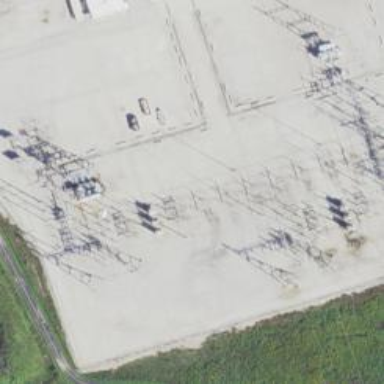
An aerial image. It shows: Switch for power supply.